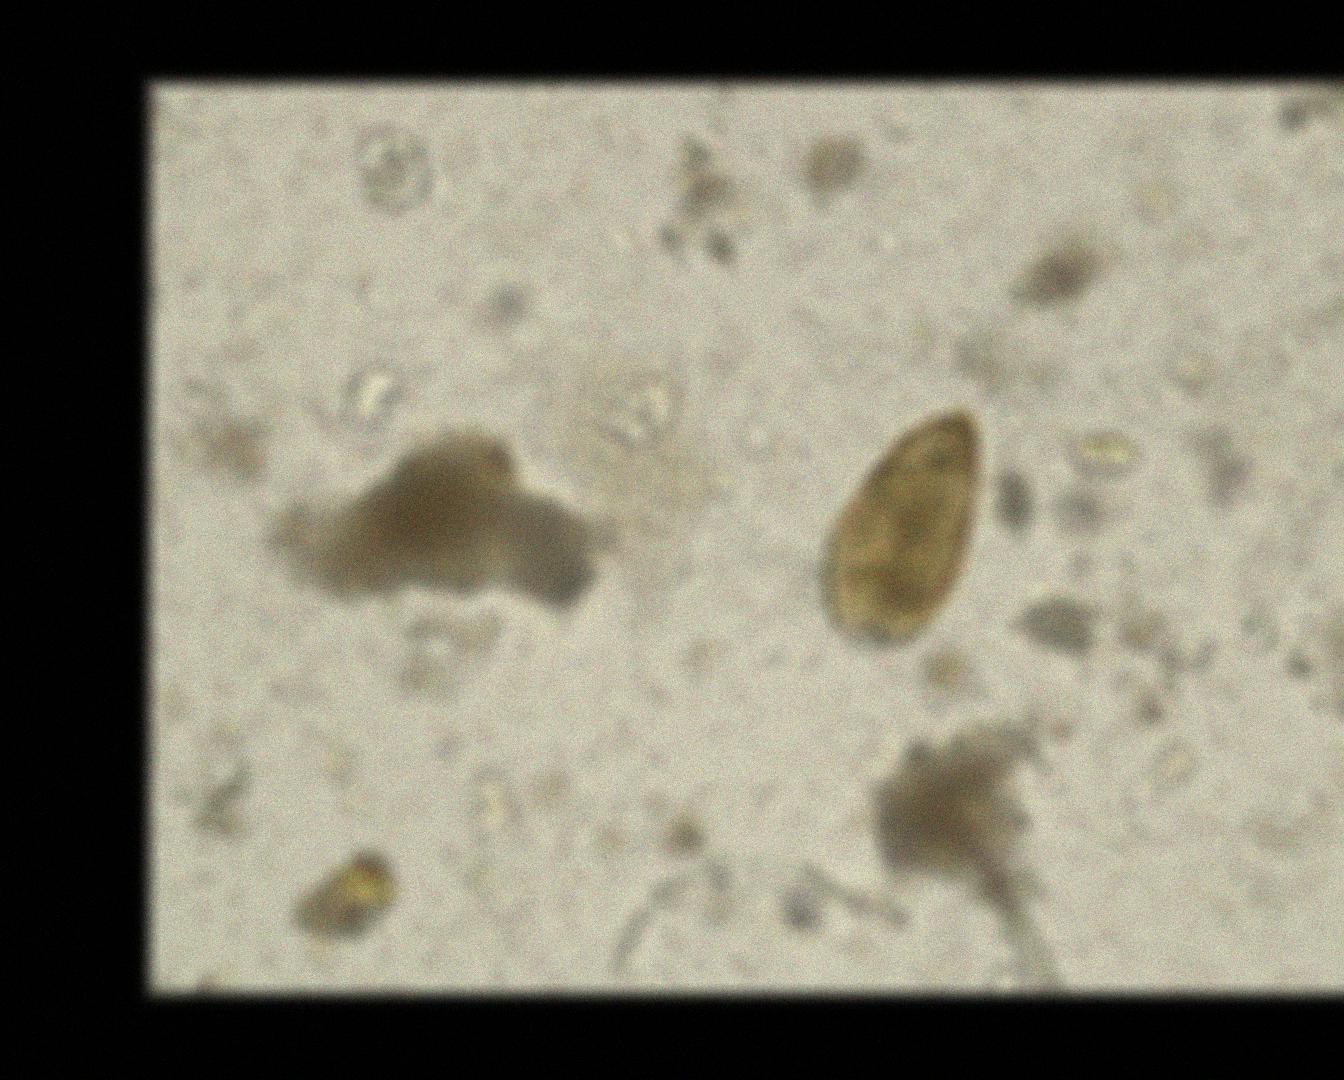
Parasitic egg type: Paragonimus spp